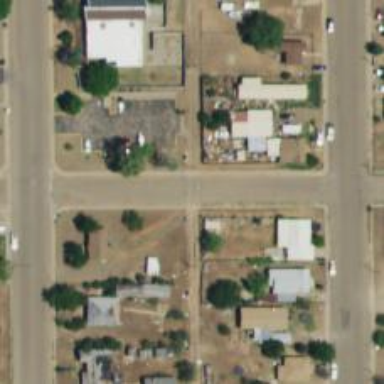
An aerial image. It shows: Alley classified as service road.